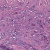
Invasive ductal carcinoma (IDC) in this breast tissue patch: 1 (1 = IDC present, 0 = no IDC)